The image is the raw time-domain waveform of a rolling-element bearing's vibration signal. What is the most likely bearing condition (normal, inner_race, outer_race, ball)?
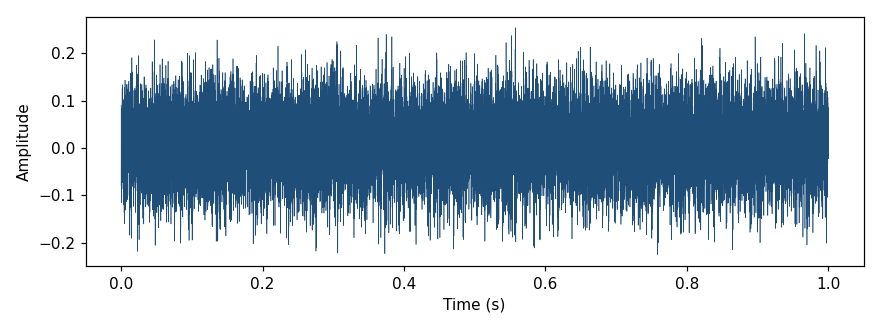
Answer: normal